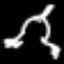
Label: frog